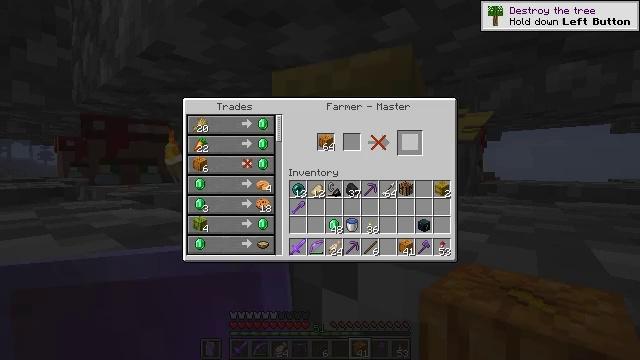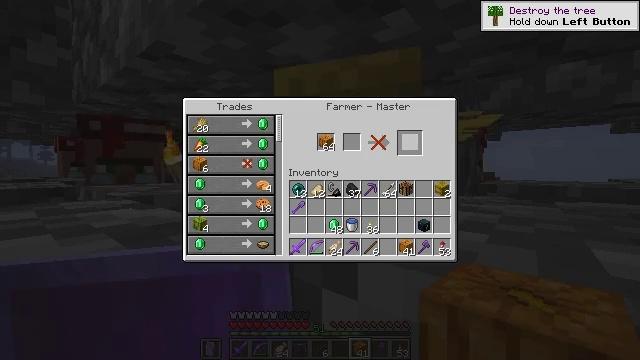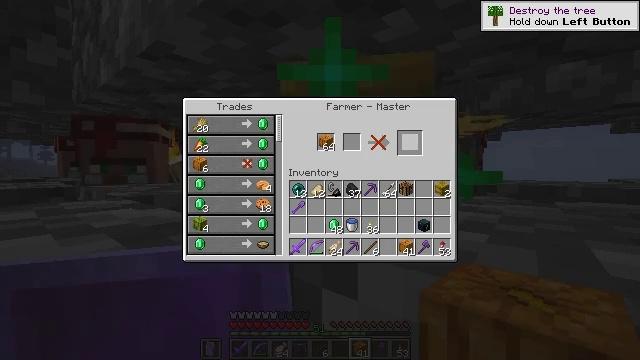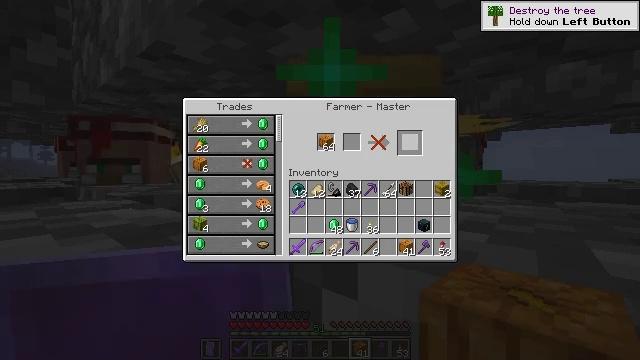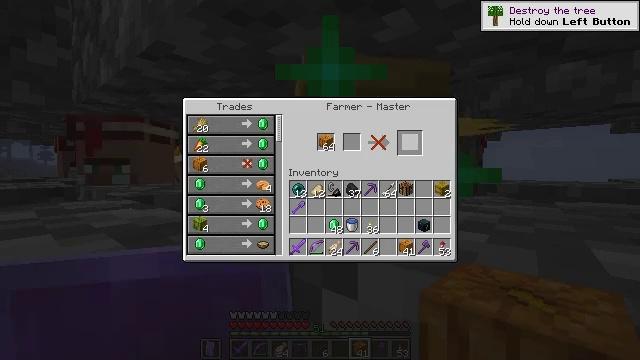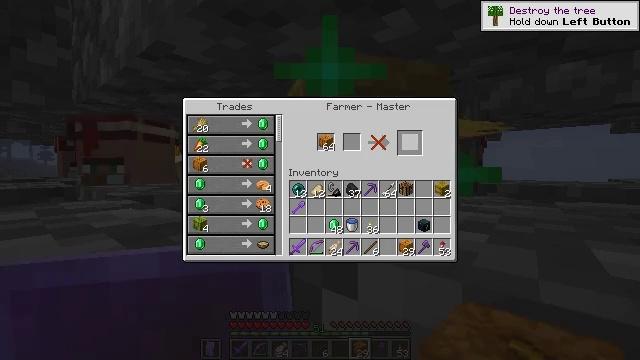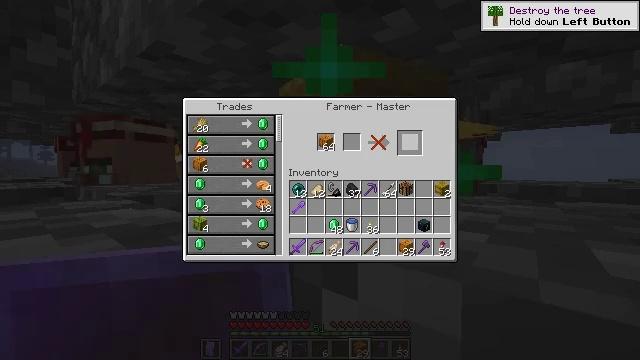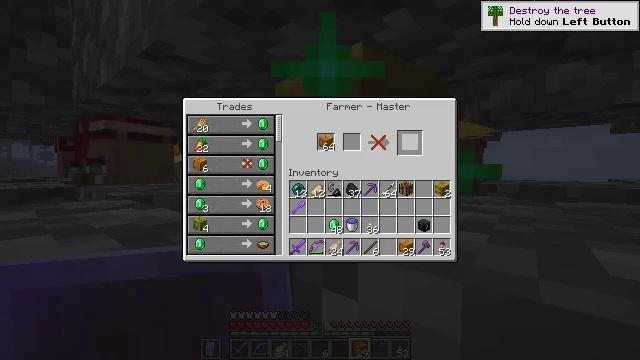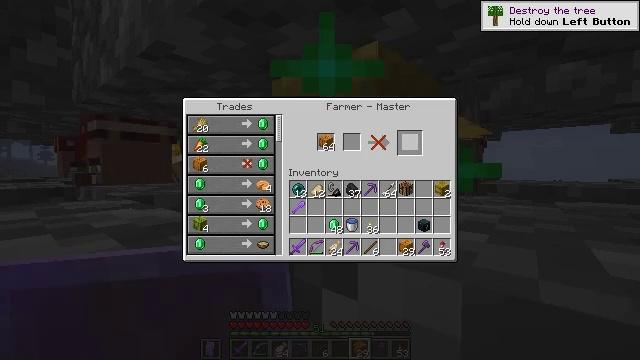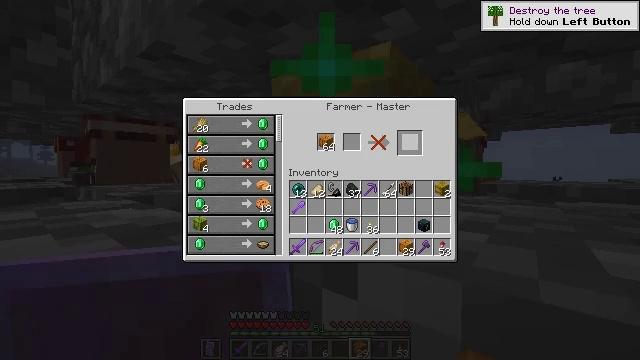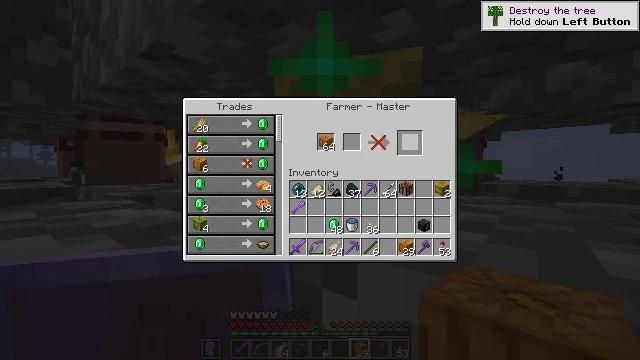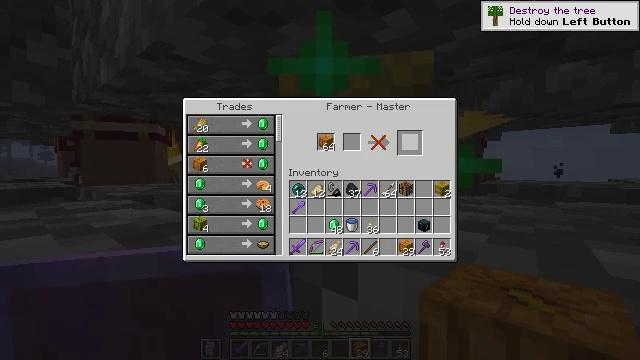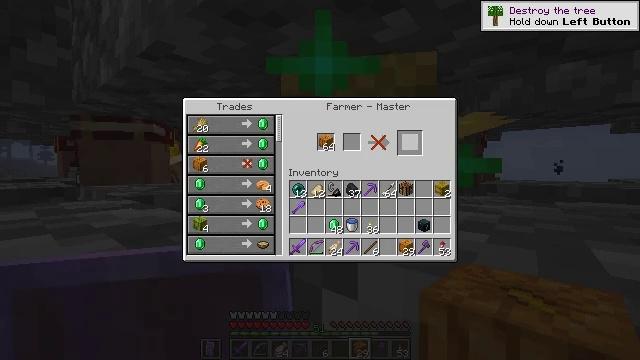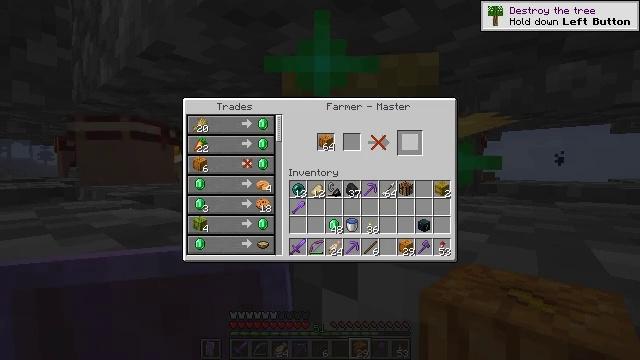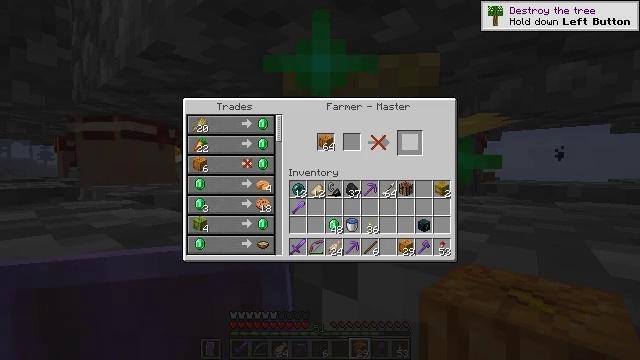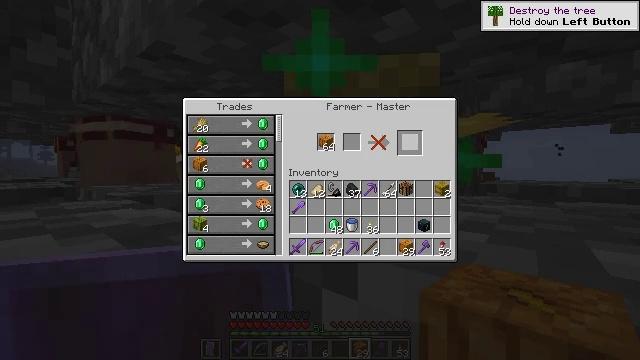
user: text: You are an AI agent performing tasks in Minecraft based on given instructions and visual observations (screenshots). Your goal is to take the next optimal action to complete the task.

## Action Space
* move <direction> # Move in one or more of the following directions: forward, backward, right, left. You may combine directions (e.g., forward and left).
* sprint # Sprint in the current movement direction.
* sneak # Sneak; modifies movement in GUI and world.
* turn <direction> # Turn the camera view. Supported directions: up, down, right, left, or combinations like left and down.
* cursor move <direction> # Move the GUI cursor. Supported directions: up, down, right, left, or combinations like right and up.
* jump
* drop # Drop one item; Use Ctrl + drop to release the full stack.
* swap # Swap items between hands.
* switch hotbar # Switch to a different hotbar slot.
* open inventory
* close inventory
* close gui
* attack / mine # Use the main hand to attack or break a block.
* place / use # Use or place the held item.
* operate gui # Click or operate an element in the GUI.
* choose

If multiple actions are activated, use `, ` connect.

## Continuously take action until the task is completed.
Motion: motion action
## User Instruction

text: Use the crafting table to craft a lantern.
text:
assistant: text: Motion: sneak, attack / mine, jump
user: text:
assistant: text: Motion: sneak, attack / mine, jump
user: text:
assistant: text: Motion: sneak
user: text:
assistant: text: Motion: sneak, attack / mine, jump
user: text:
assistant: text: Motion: sneak, attack / mine, jump
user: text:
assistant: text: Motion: sneak, attack / mine, jump
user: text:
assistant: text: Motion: sneak, jump
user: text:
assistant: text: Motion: sneak
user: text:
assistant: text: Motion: sneak
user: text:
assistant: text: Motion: sneak
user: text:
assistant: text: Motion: sneak
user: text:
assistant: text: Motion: sneak
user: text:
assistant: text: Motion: sneak
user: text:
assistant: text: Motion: sneak
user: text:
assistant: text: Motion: sneak
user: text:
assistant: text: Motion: sneak
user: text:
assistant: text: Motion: sneak
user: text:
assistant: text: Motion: sneak
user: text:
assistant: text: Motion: sneak
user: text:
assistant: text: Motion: sneak
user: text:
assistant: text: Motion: sneak
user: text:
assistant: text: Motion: sneak, attack / mine
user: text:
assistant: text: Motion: sneak, attack / mine, jump
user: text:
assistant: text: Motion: sneak, attack / mine, jump
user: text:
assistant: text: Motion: sneak, attack / mine, jump
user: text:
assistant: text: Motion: sneak, attack / mine, jump
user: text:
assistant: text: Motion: sneak, attack / mine, jump
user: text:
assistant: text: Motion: sneak, attack / mine, jump
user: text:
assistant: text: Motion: sneak, attack / mine, jump
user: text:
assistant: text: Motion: sneak, attack / mine